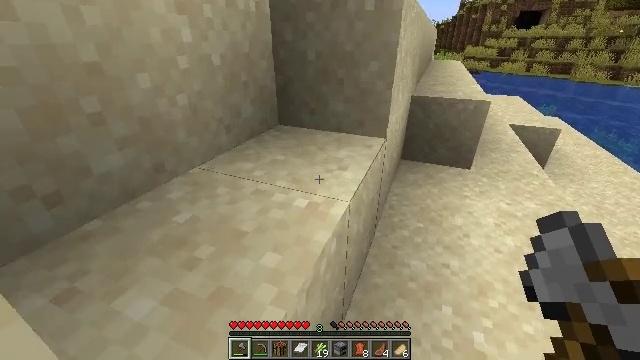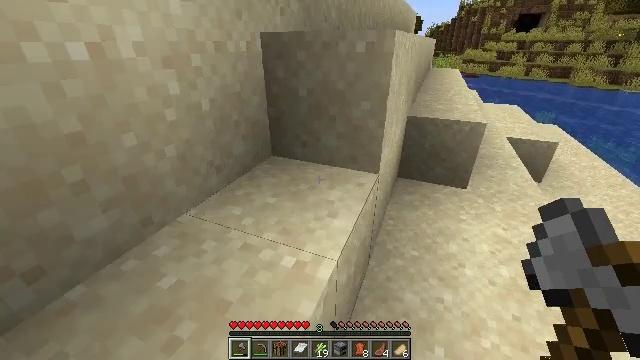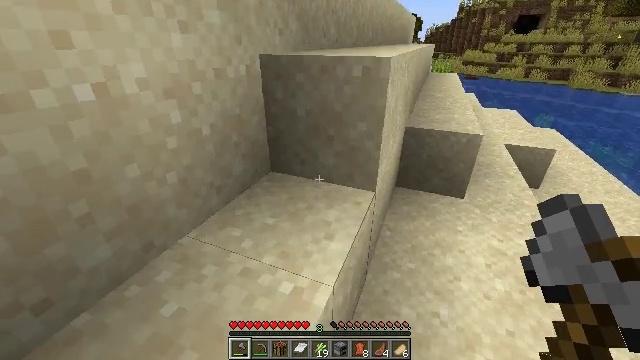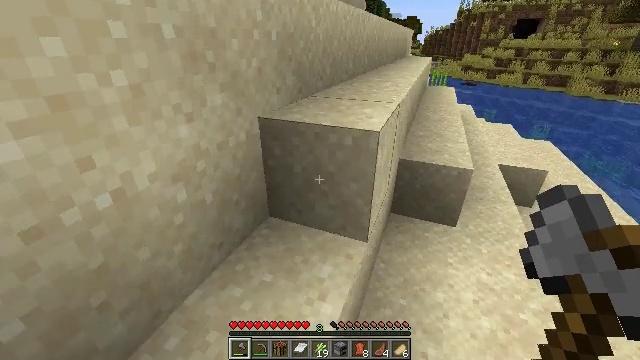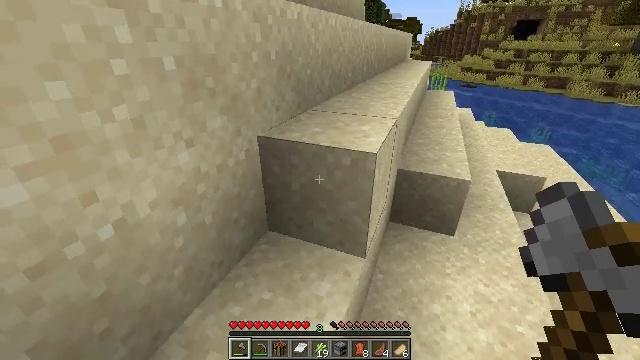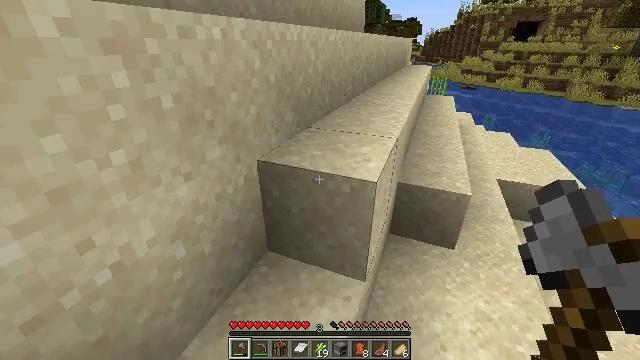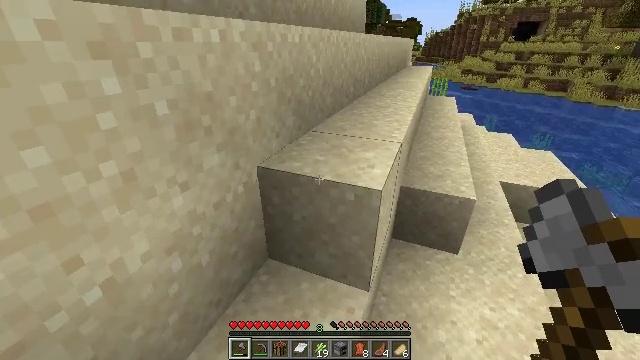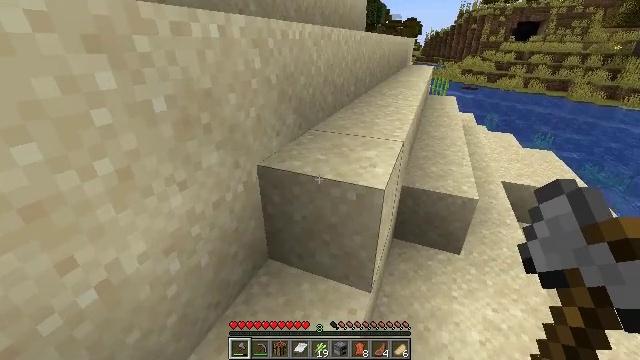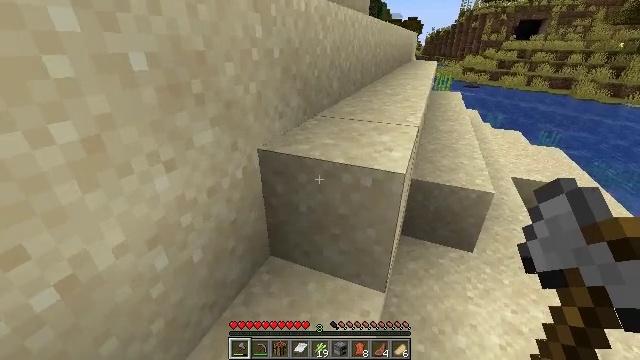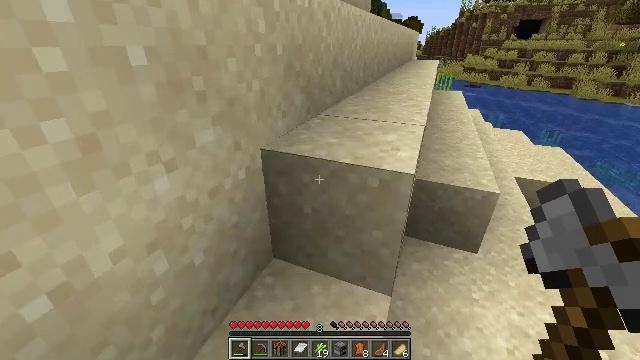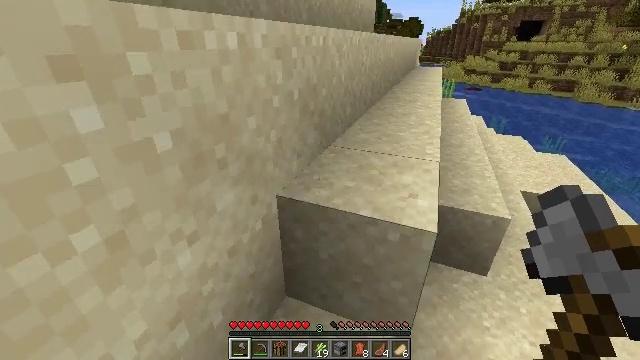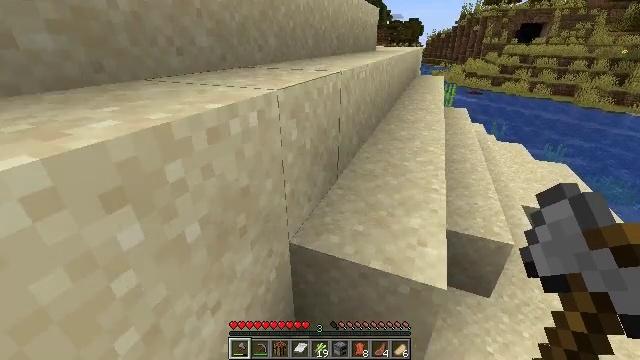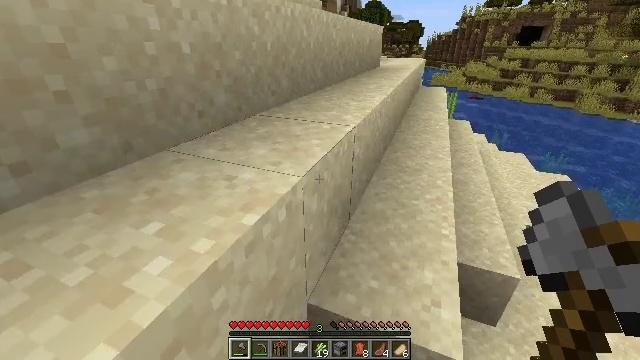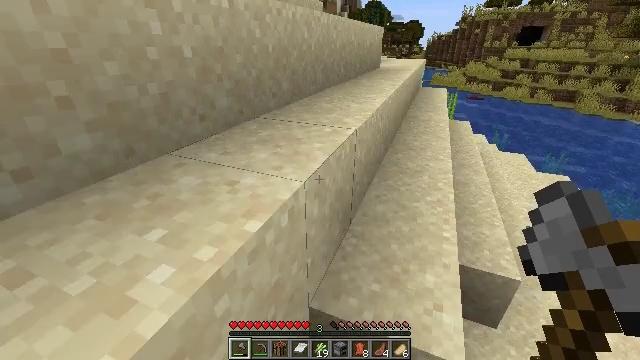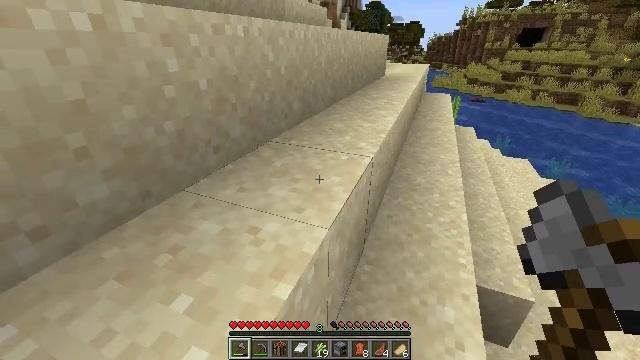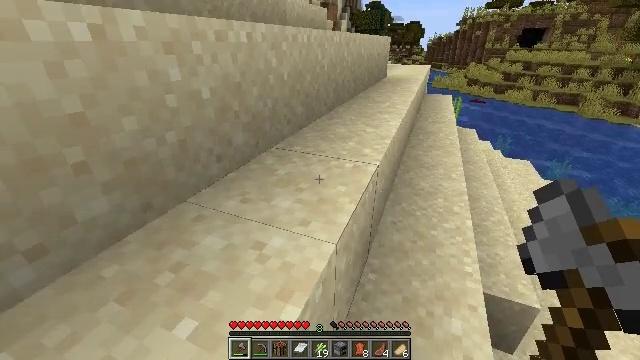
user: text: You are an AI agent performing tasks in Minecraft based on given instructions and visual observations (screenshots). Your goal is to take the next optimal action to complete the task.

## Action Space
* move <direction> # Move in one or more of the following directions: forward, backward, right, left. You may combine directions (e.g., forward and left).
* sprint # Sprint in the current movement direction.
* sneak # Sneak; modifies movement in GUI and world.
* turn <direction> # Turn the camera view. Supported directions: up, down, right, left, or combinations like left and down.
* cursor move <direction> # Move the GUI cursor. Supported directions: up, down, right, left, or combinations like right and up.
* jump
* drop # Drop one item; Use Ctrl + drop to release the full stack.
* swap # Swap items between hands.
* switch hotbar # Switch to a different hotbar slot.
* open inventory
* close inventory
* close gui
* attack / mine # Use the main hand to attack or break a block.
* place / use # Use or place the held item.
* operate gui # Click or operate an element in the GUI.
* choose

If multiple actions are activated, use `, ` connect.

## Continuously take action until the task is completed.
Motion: motion action
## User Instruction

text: Harvest the dead bush.
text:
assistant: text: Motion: move forward and move left, jump
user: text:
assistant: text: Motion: move forward and move left, jump
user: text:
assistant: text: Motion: move forward and move left, jump
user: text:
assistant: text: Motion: move forward and move left, jump
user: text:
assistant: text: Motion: move forward and move left
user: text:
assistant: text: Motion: move forward and move left
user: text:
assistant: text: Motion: move forward and move left
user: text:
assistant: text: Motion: move forward and move left, jump
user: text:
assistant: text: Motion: move forward and move left, jump
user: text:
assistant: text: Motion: move forward and move left, jump
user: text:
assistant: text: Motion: move forward and move left, jump
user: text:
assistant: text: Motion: move forward and move left
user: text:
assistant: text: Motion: move forward and move left
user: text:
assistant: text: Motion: move forward and move left
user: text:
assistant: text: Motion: move forward
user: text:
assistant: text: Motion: move forward
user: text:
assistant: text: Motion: move forward
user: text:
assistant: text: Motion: move forward
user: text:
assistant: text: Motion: move forward
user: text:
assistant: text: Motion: move forward
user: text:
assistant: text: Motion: move forward
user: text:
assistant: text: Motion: move forward, jump
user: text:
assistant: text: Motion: move forward, jump
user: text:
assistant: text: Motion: move forward, jump
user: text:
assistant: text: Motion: move forward, jump
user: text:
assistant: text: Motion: move forward
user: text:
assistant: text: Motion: move forward
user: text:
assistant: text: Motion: move forward
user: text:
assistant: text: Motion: move forward, jump
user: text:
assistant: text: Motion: move forward, jump